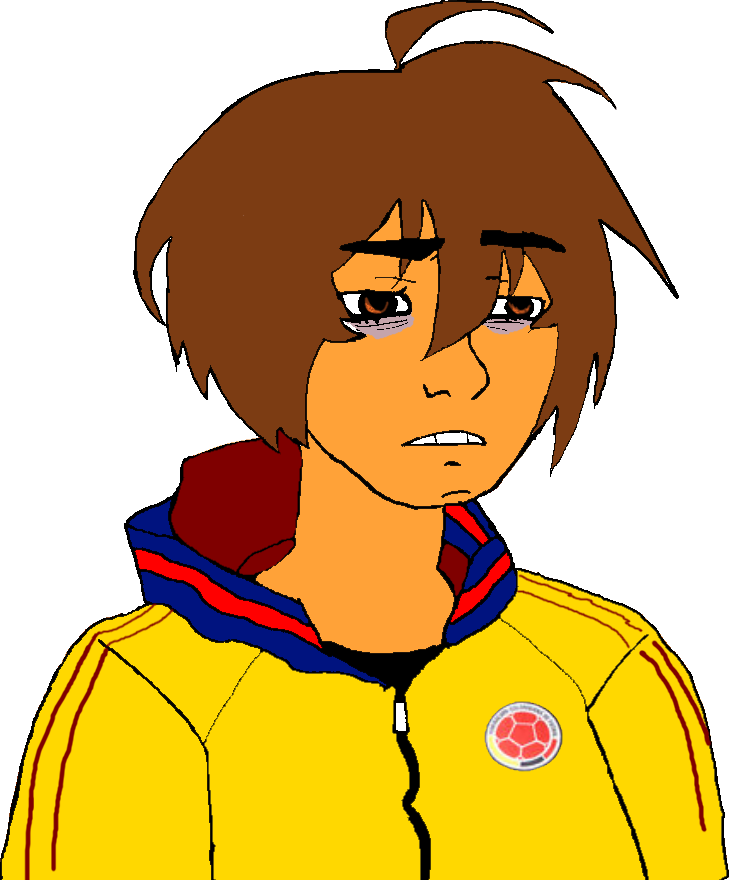
Label: 5_Twinkjak